Field crop: tomato
Growth stage: 2
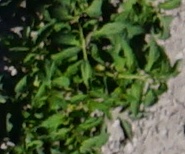
Species: tomato